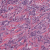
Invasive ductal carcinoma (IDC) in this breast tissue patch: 1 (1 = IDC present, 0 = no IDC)